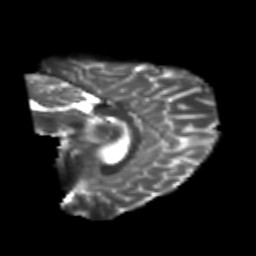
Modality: T2w
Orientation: sagittal
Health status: healthy
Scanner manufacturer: philips
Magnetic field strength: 3 T
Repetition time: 6.964 s
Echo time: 0.092 s